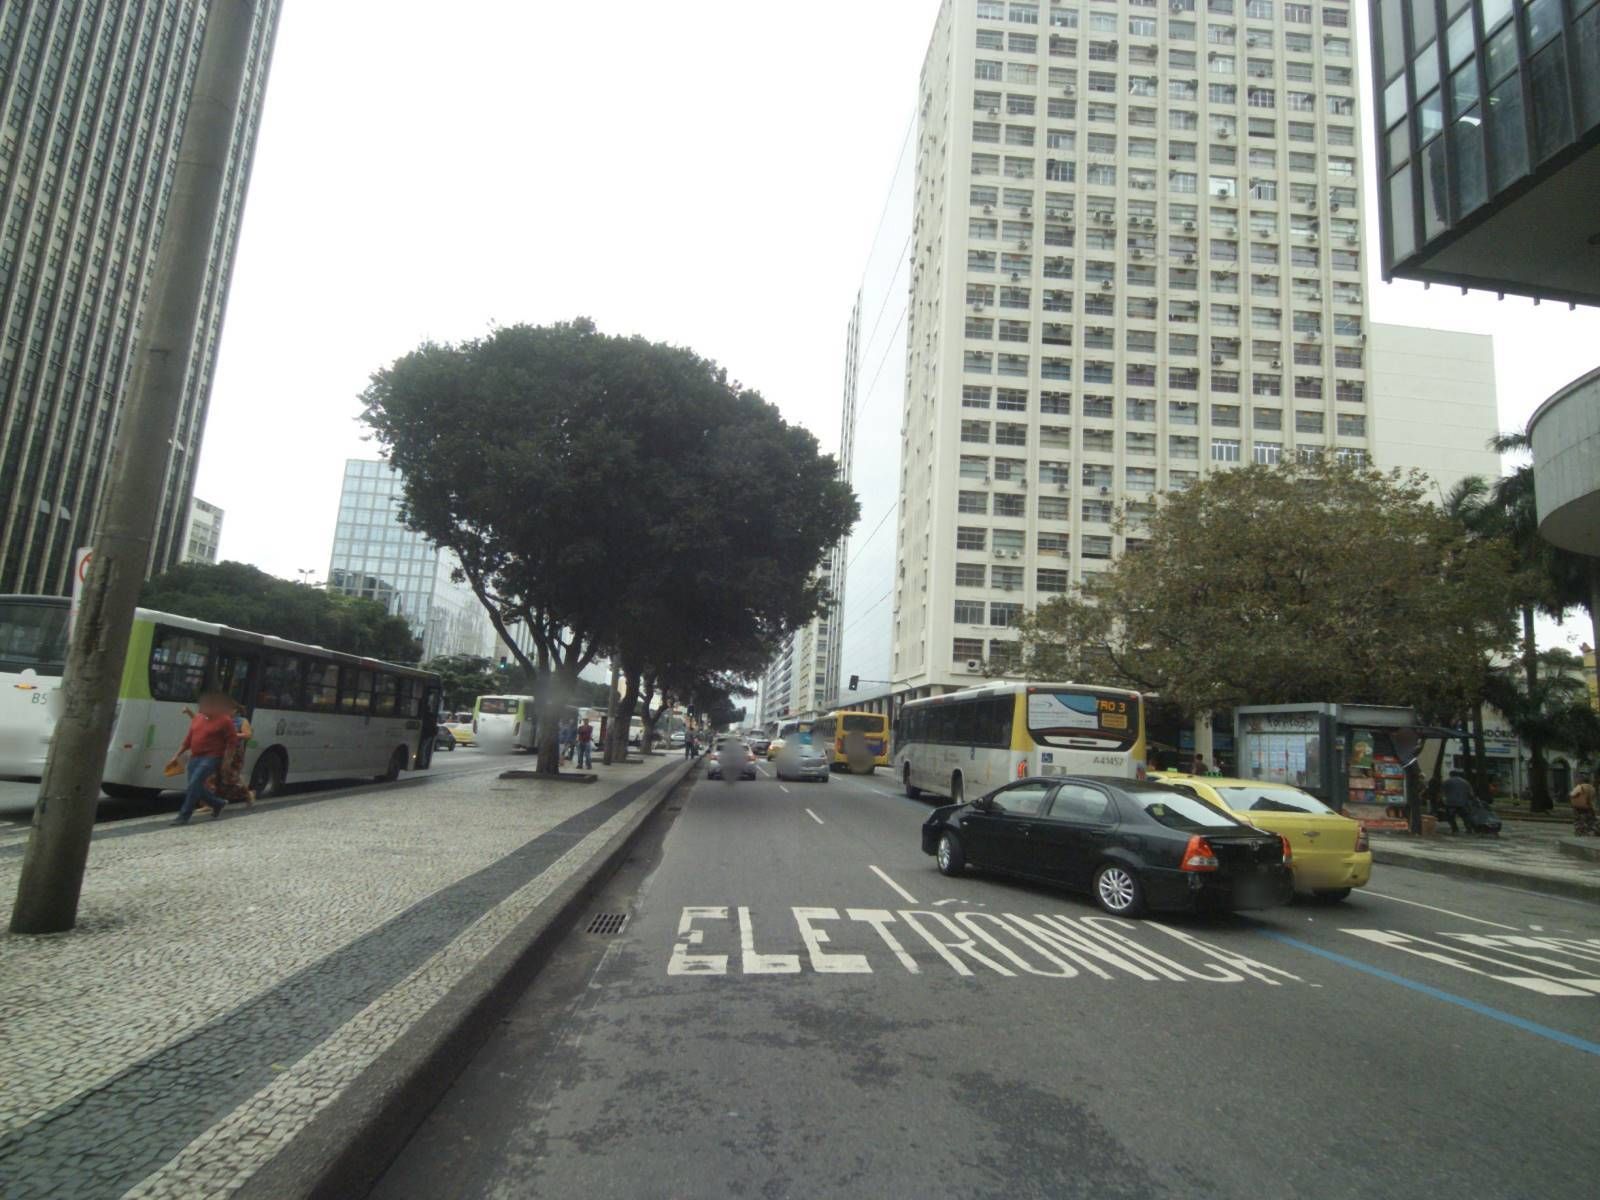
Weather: clear
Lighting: day
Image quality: good
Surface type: driving surface
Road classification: secondary
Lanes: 4
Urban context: urban centre
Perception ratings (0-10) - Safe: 4.34, Lively: 8.82, Beautiful: 7.08, Boring: 1.76, Depressing: 2.61, Wealthy: 5.21